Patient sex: M
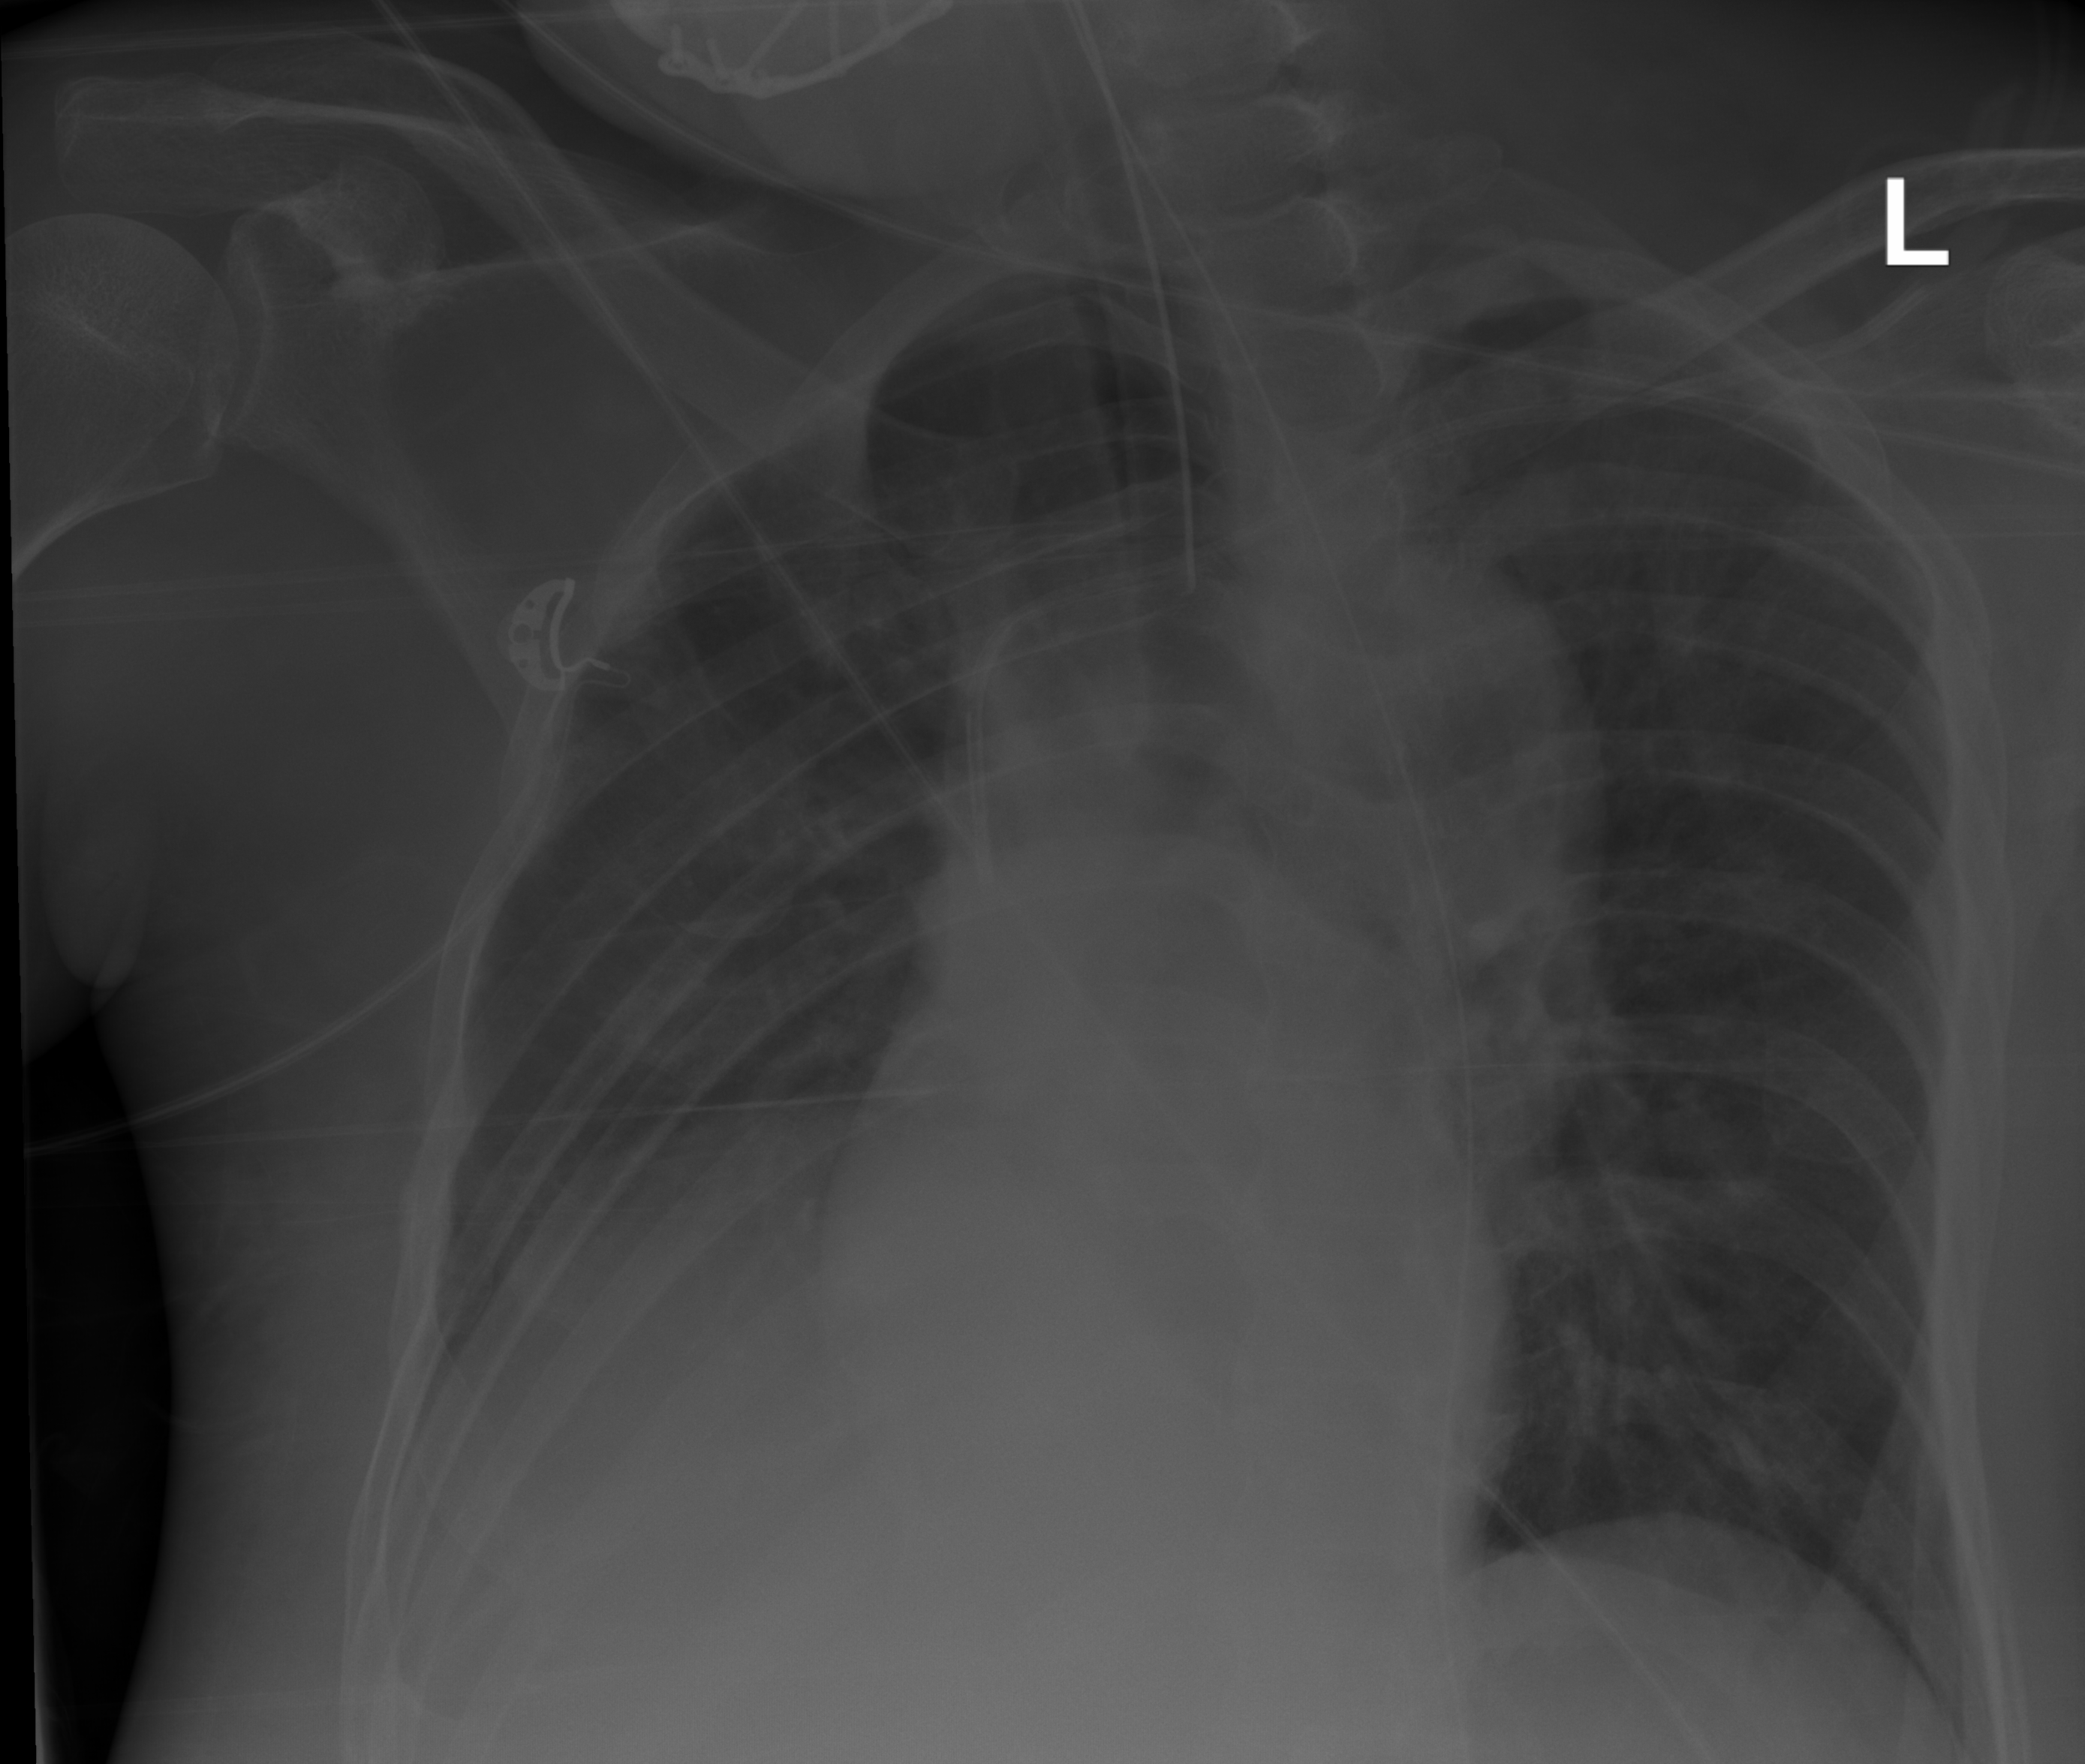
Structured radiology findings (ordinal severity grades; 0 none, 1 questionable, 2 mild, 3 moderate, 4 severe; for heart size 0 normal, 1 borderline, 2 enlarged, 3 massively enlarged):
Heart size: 0
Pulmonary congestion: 0
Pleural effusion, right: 0
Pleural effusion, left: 0
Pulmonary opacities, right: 0
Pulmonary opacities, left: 0
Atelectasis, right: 1
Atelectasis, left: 0